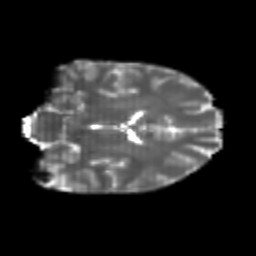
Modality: T2w
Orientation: coronal
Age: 24
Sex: female
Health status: healthy
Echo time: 0.074 s